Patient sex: F
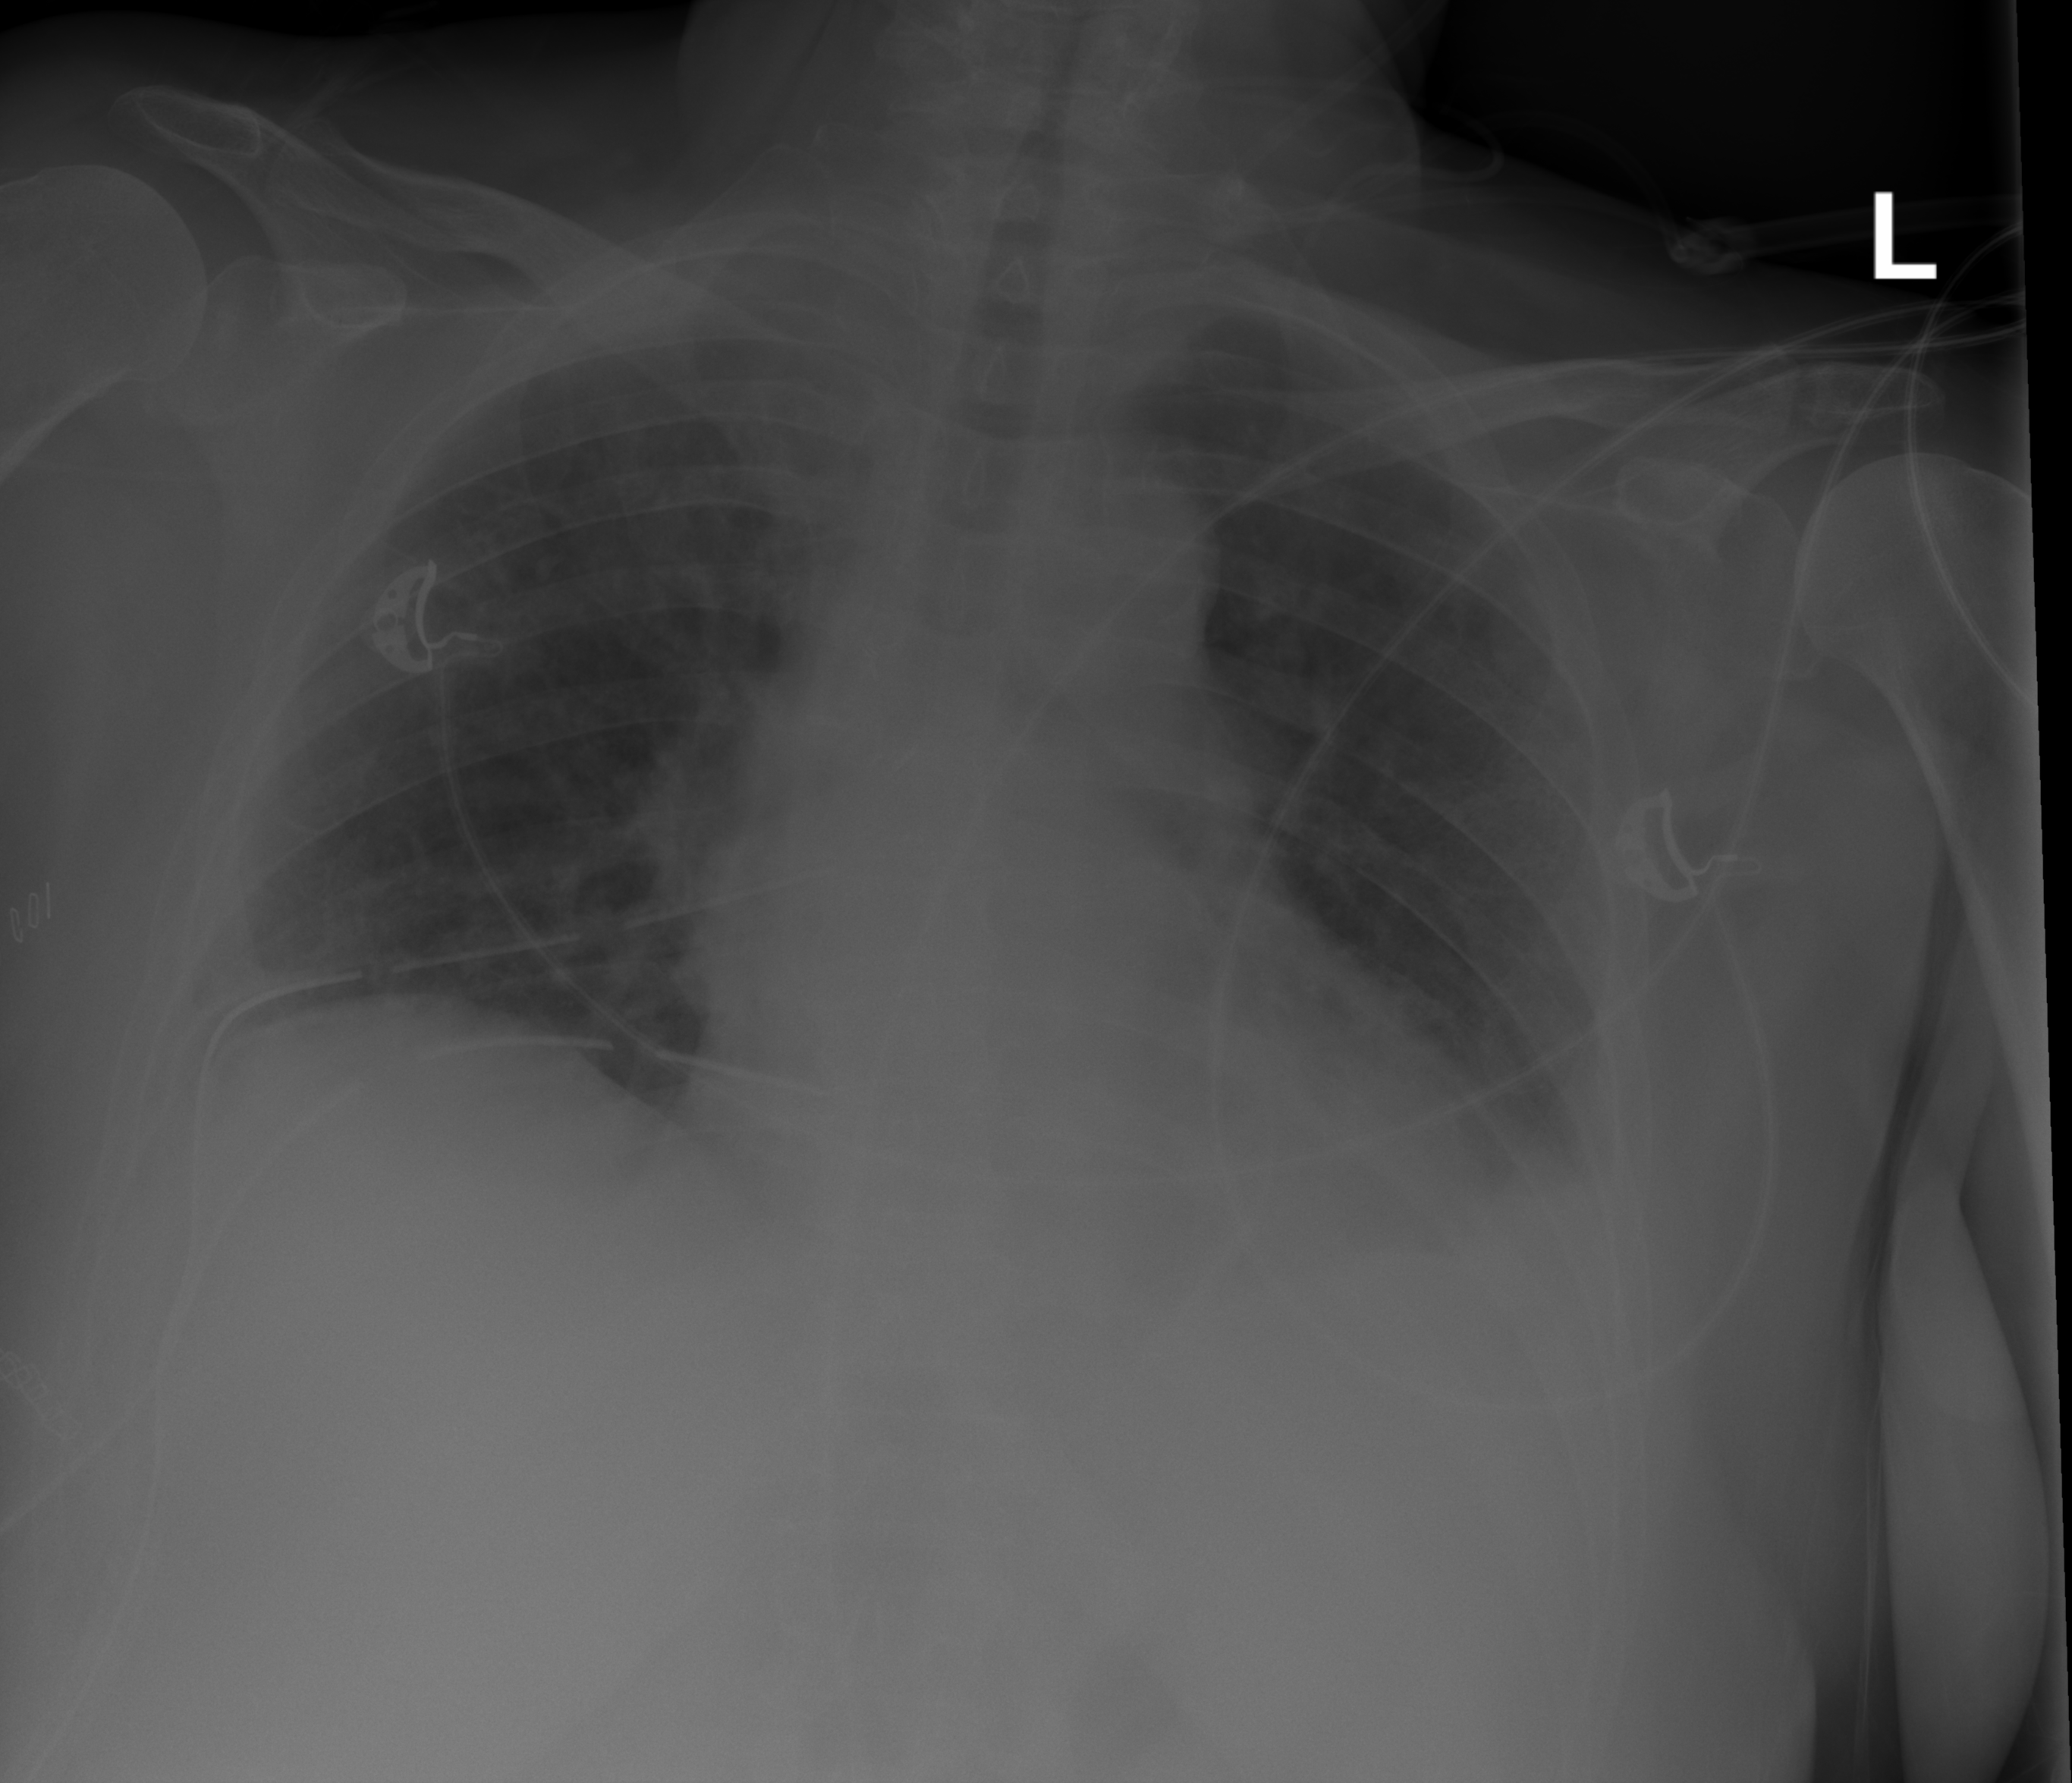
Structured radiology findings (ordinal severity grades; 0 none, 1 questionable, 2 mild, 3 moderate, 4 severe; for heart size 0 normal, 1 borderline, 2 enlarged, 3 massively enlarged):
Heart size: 2
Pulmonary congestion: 0
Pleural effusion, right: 2
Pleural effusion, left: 2
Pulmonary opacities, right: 2
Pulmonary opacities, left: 0
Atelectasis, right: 0
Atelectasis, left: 2